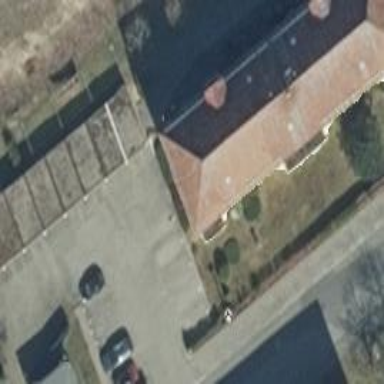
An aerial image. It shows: Hipped roof apartment building.